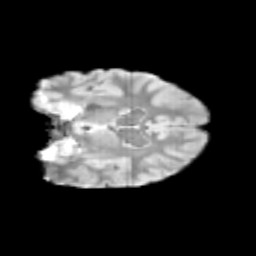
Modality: T2w
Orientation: coronal
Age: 9
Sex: female
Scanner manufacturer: siemens
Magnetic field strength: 3 T
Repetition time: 3.8 s
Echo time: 0.07 s